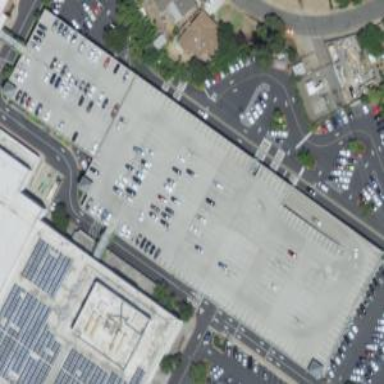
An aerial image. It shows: Multi-storey parking building with flat black asphalt roof.